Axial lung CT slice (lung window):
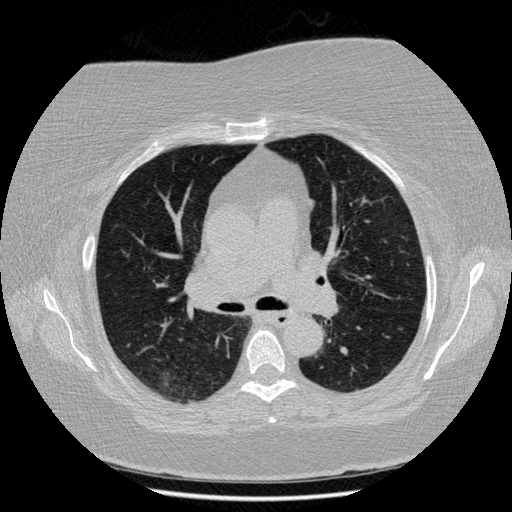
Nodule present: no